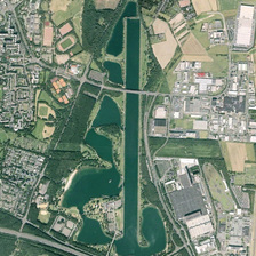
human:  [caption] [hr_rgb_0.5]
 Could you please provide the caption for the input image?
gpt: Two straight rivers and some small irregular lakes in the middle.

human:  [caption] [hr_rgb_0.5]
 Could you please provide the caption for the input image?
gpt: Some of the meadows besides some light gray park.

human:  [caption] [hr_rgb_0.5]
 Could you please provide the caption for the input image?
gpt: Some light gray roads pass through the park, with some grass beside them.

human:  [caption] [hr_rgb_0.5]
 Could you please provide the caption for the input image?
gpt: A straight river and some irregular lakes in the middle.

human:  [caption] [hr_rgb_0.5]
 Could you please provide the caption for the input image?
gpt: some light grey road through the park while some meadows over.